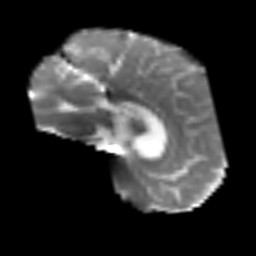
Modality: T2w
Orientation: sagittal
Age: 59
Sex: male
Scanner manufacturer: siemens
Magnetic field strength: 3 T
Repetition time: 3.2 s
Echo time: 0.081 s